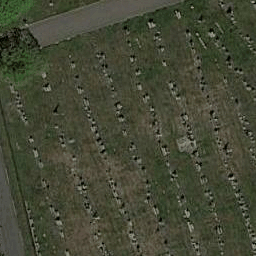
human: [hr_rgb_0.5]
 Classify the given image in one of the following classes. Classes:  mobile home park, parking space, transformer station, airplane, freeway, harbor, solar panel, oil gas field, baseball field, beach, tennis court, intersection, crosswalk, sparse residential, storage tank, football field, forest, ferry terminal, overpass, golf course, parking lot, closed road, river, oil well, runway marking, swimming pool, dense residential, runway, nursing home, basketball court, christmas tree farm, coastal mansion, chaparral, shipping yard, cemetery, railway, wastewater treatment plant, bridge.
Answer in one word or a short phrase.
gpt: cemetery